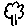
Label: tree